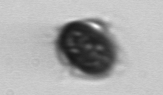
Label: Mesodinium